Interaction volume radius: 10 \u00c5
Interaction volume height: 10 \u00c5
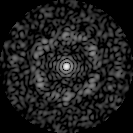
Disorder parameter: 0.8205